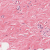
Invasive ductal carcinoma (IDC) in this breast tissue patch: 0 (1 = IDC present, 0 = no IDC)